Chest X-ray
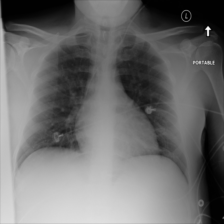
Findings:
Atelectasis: negative
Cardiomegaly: negative
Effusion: negative
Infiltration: negative
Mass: negative
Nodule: negative
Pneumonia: negative
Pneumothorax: negative
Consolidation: negative
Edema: negative
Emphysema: negative
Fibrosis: negative
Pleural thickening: negative
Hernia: negative